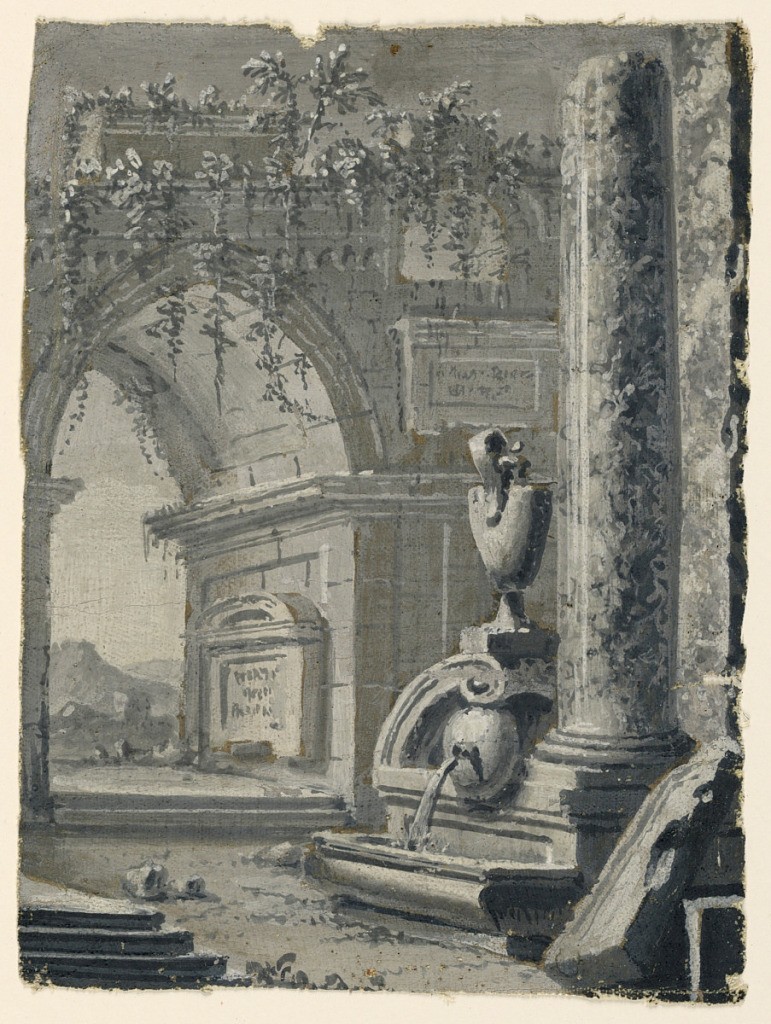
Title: Stage Design, Antique Views in Garden
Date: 18th century
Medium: Brush and oil on canvas
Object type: Painting
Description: Vertical rectangle. Fountain in ruins near columns. Ogival arch in background at left, garden scenery. Grisaille.